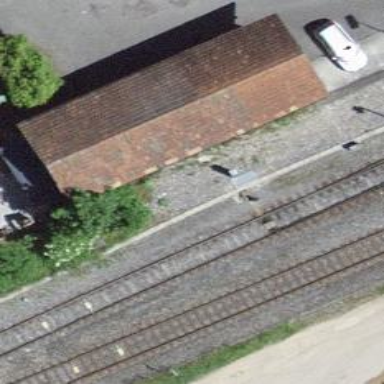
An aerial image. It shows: Railway switch.